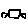
Label: car